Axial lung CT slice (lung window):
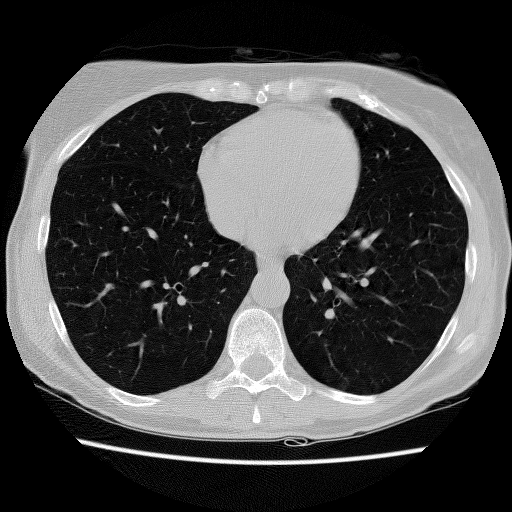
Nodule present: no